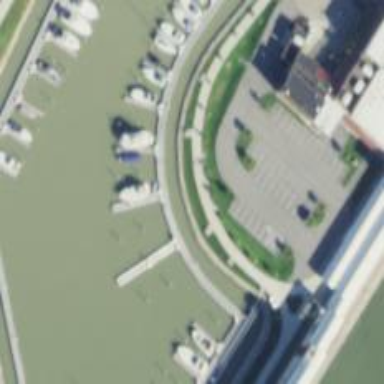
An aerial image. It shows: Man-made pier.